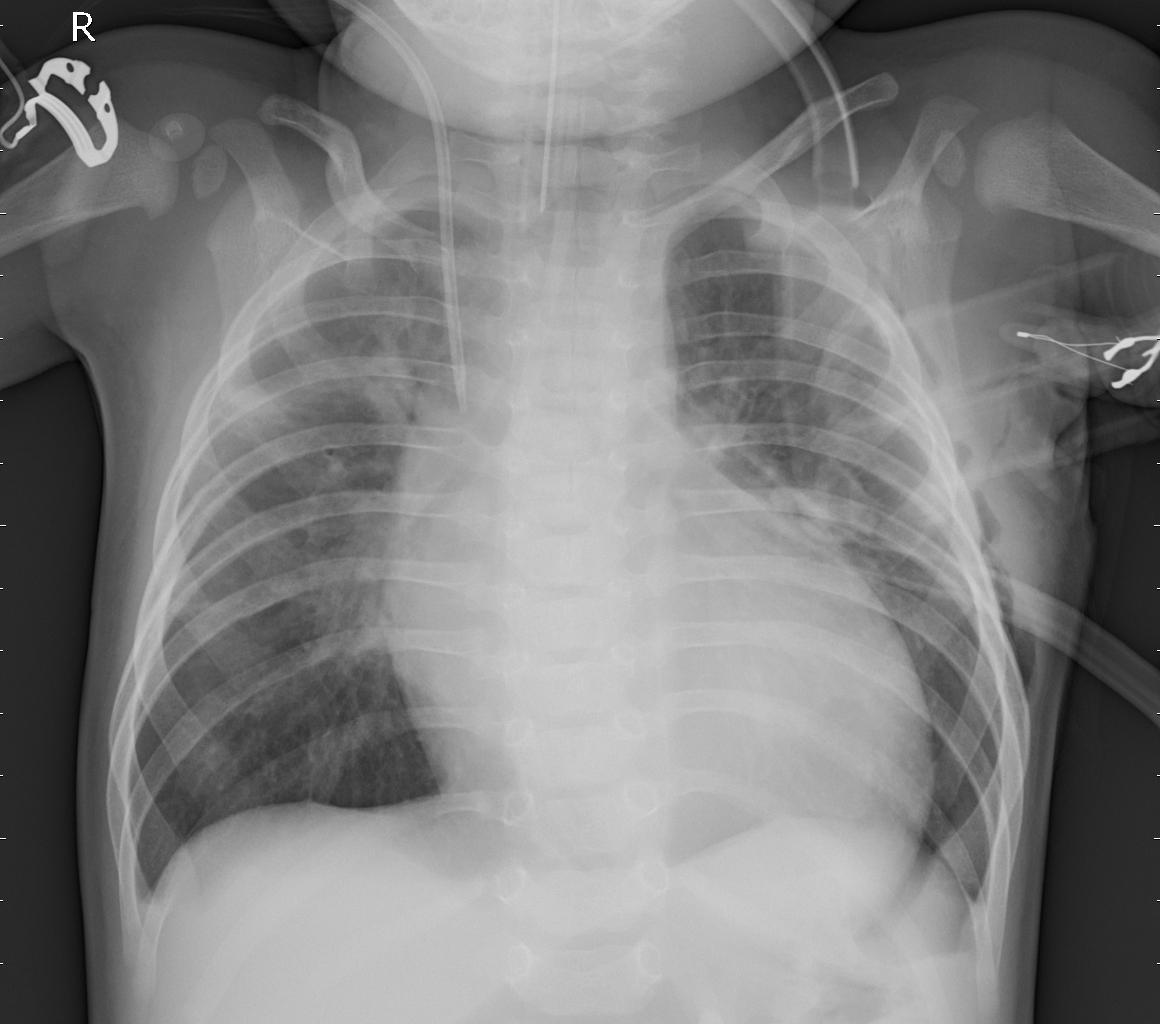
Diagnosis: PNEUMONIA